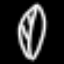
Label: leaf